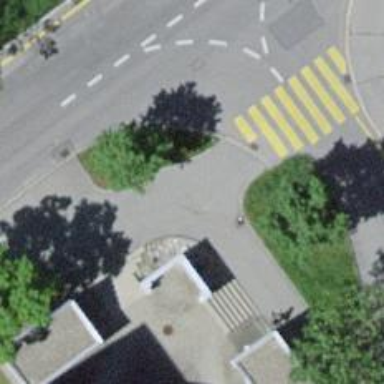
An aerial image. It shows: Footway.